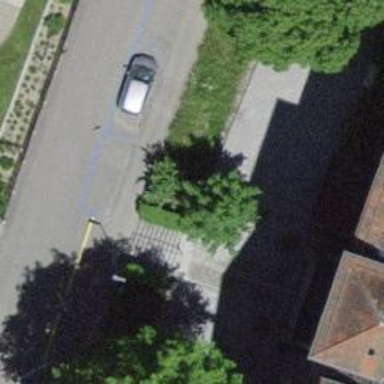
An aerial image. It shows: Road with steps.